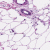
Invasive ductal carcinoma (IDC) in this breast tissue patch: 0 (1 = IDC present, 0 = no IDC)